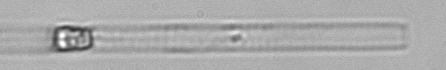
Label: Dactyliosolen_blavyanus